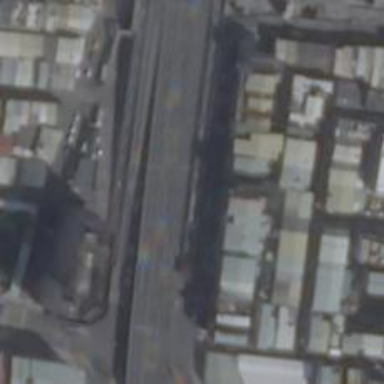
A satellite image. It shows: Primary highway crossing over bridge.